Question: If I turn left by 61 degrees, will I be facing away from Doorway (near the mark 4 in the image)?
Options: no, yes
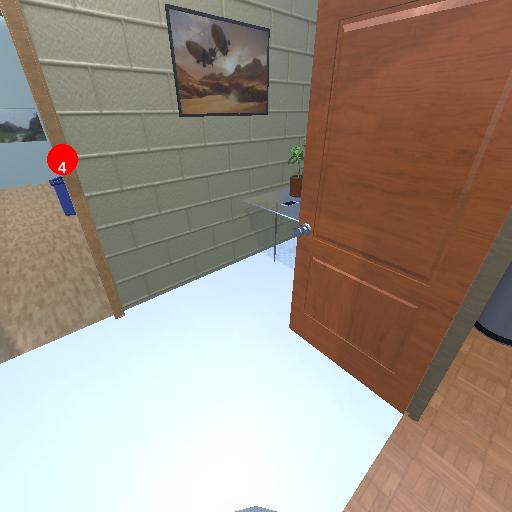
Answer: no